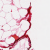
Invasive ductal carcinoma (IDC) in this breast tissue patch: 0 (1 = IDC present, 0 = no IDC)